Question: Hello I'mm new to coding and I want to make my signin function using redux, but I have a problem with my code. I'm getting the error:
'''
Uncaught Error: Invalid hook call. Hooks can only be called inside of the body of a function component. This could happen for one of the following reasons:
1. You might have mismatching versions of React and the renderer (such as React DOM)
2. You might be breaking the Rules of Hooks
3. You might have more than one copy of React in the same app
See https://reactjs.org/link/invalid-hook-call for tips about how to debug and fix this problem.
'''
This is my code
'''
import React, { useEffect, useState } from 'react'
import { Button, Container, Form } from 'react-bootstrap'
import { useDispatch, useSelector } from 'react-redux'
import { Link, useLocation, useNavigate } from 'react-router-dom'
import { login } from '../actions/userAction'
import ErrorMessageBox from '../components/ErrorMessagebox'
import Loading from '../components/Loading'
export const SignInScreen = () => {
const navigate = useNavigate
const [email, setEmail] = useState('')
const [password, setPassword] = useState('')
const { search } = useLocation()
const redirectInUrl = new URLSearchParams(search).get('redirect')
const redirect = redirectInUrl ? redirectInUrl : '/'
const userLogin = useSelector((state) => state.userLogin)
const { userInfo, loading, error } = userLogin
const dispatch = useDispatch()
useEffect(() => {
if (userInfo) {
navigate(redirect)
}
}, [navigate, userInfo, redirect])
const submitHandler = (e) => {
e.preventDefault()
dispatch(login(email, password))
}
return (
<Container className="small-container">
<h1 className="my-3">Sign In</h1>
{error && <ErrorMessageBox variant="danger">{error}</ErrorMessageBox>}
{loading && <Loading />}
<Form onSubmit={submitHandler}>
<Form.Group className="mb-3" controlId="email">
<Form.Label>Email</Form.Label>
<Form.Control
type="email"
required
onChange={(e) => setEmail(e.target.value)}
/>
</Form.Group>
<Form.Group className="mb-3" controlId="password">
<Form.Label>Password</Form.Label>
<Form.Control
type="password"
required
onChange={(e) => setPassword(e.target.value)}
/>
</Form.Group>
<div className="mb-3">
<Button type="submit">Sign In</Button>
</div>
<div className="mb-3">
New Customer?{' '}
<Link to={'/signup?redirect=${redirect}'}>Create new account</Link>
</div>
</Form>
</Container>
)
}
'''
When I run 'npm ls react-dom', it shows

Plesae help, I don't know what this error means.
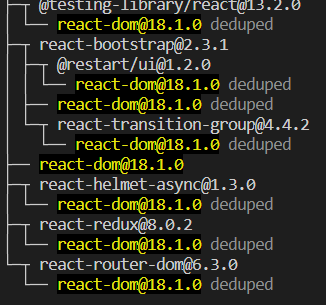
Answer: Sir. I think you made a typo and the error is due to that.
Change 'useNavigate' to 'useNavigate()'
'''
import React, { useEffect, useState } from 'react'
import { Button, Container, Form } from 'react-bootstrap'
import { useDispatch, useSelector } from 'react-redux'
import { Link, useLocation, useNavigate } from 'react-router-dom'
import { login } from '../actions/userAction'
import ErrorMessageBox from '../components/ErrorMessagebox'
import Loading from '../components/Loading'
export const SignInScreen = () => {
const navigate = useNavigate()
const [email, setEmail] = useState('')
const [password, setPassword] = useState('')
const { search } = useLocation()
const redirectInUrl = new URLSearchParams(search).get('redirect')
const redirect = redirectInUrl ? redirectInUrl : '/'
const userLogin = useSelector((state) => state.userLogin)
const { userInfo, loading, error } = userLogin
const dispatch = useDispatch()
useEffect(() => {
if (userInfo) {
navigate(redirect)
}
}, [navigate, userInfo, redirect])
const submitHandler = (e) => {
e.preventDefault()
dispatch(login(email, password))
}
return (
<Container className="small-container">
<h1 className="my-3">Sign In</h1>
{error && <ErrorMessageBox variant="danger">{error}</ErrorMessageBox>}
{loading && <Loading />}
<Form onSubmit={submitHandler}>
<Form.Group className="mb-3" controlId="email">
<Form.Label>Email</Form.Label>
<Form.Control
type="email"
required
onChange={(e) => setEmail(e.target.value)}
/>
</Form.Group>
<Form.Group className="mb-3" controlId="password">
<Form.Label>Password</Form.Label>
<Form.Control
type="password"
required
onChange={(e) => setPassword(e.target.value)}
/>
</Form.Group>
<div className="mb-3">
<Button type="submit">Sign In</Button>
</div>
<div className="mb-3">
New Customer?{' '}
<Link to={'/signup?redirect=${redirect}'}>Create new account</Link>
</div>
</Form>
</Container>
)
}
'''